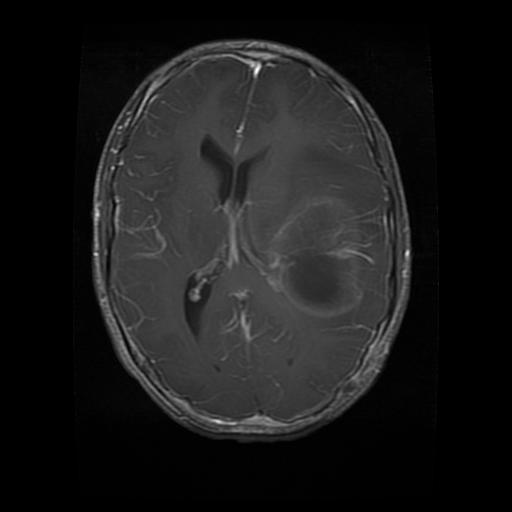
Label: glioma